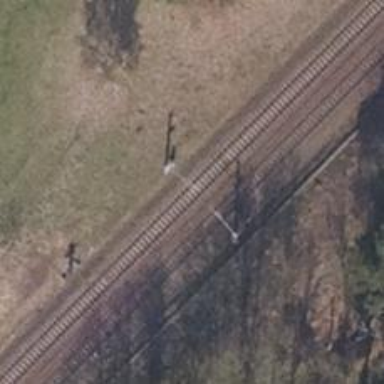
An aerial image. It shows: Milestone along the railway track with catenary mast.